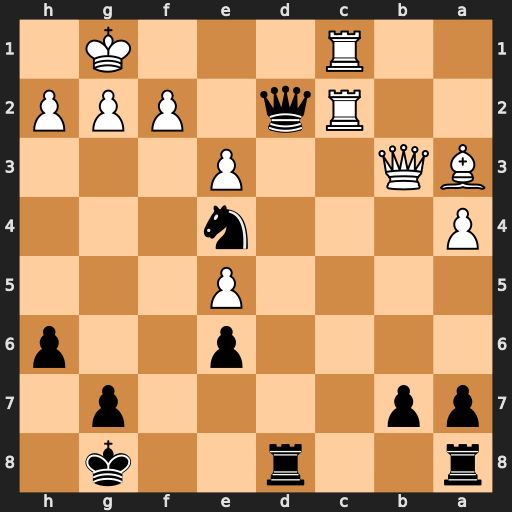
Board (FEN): r2r2k1/pp4p1/4p2p/4P3/P3n3/BQ2P3/2Rq1PPP/2R3K1
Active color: b
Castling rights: -
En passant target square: -
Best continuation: Qd1+ Rxd1 Rxd1#